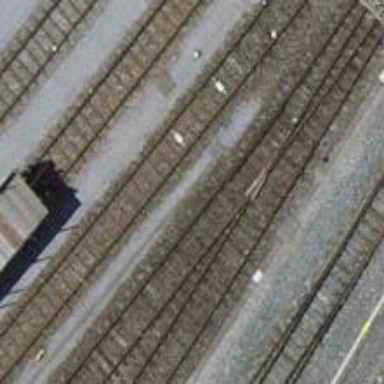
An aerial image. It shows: Yard with single rail track. The railway track is electrified with contact line for service purposes.